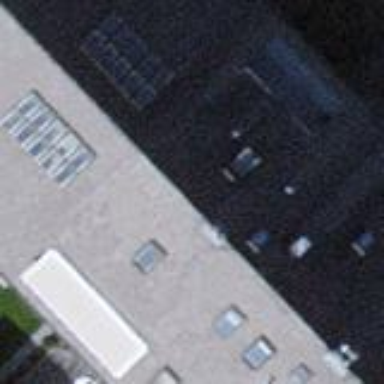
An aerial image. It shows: Terrace building.